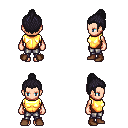
a pixel art fantasy rpg character, female body template, human, light skin, gold chest armor, metal pants, raven short topknot hairstyle, brown shoes, four views (front, back, left, right), 2x2 character sprite sheet, small pixel art, hard edges, no anti-aliasing